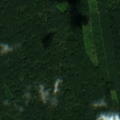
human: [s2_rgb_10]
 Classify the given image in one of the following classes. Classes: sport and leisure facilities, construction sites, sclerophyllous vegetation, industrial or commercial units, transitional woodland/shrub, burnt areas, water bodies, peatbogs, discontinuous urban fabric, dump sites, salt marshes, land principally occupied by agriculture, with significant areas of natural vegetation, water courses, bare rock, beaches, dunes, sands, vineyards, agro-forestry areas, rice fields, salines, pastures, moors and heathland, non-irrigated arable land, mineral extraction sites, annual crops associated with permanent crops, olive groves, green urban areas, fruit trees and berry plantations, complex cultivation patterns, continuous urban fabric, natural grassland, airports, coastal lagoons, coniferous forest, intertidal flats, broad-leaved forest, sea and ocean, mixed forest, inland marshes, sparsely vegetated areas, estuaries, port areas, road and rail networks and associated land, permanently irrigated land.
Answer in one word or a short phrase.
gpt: coniferous forest, transitional woodland/shrub